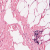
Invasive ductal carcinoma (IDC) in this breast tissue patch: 0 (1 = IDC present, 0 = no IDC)